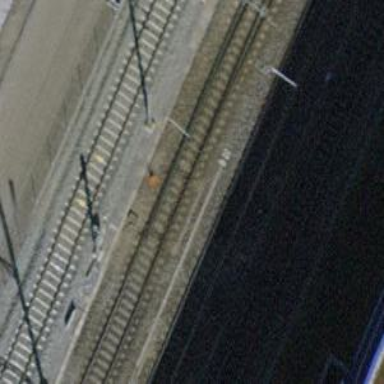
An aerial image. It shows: Railway track with contact lines for electrification.